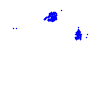
Particle: electron